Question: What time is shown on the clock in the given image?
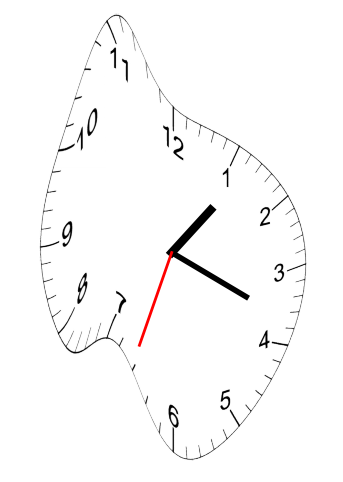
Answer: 01:18:33